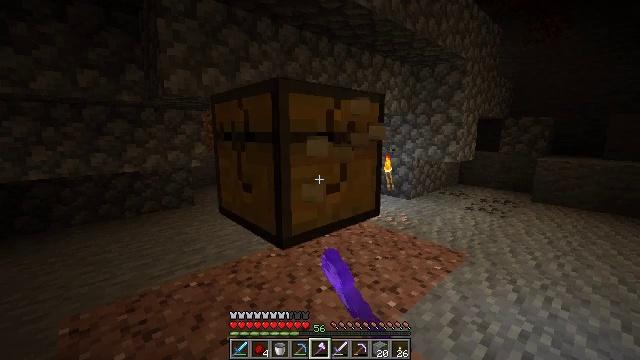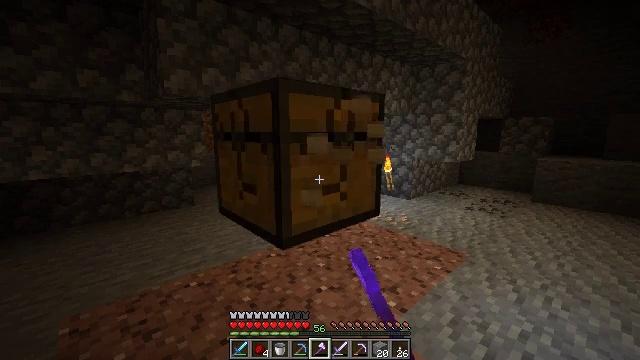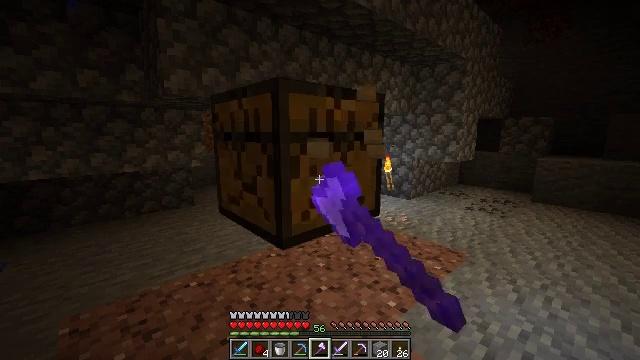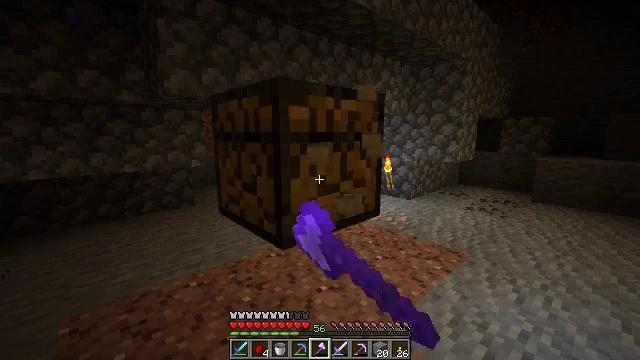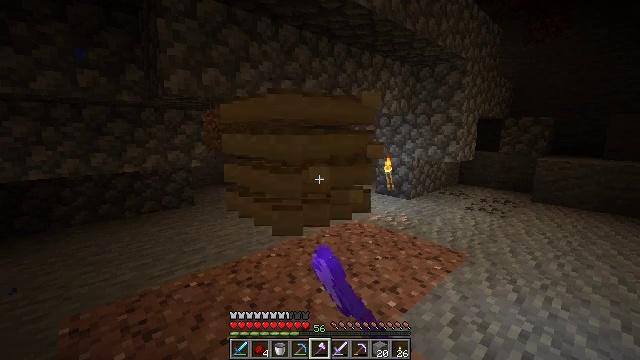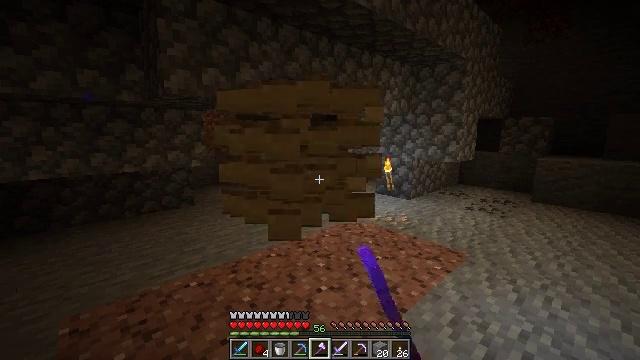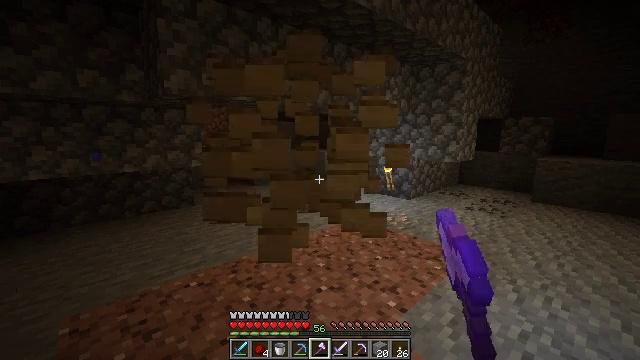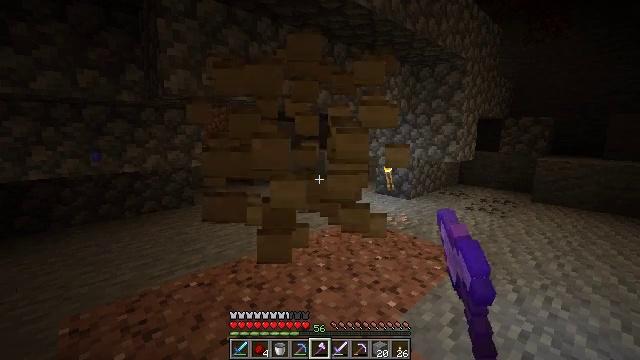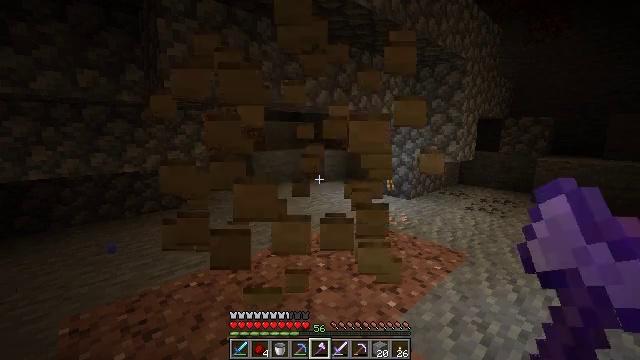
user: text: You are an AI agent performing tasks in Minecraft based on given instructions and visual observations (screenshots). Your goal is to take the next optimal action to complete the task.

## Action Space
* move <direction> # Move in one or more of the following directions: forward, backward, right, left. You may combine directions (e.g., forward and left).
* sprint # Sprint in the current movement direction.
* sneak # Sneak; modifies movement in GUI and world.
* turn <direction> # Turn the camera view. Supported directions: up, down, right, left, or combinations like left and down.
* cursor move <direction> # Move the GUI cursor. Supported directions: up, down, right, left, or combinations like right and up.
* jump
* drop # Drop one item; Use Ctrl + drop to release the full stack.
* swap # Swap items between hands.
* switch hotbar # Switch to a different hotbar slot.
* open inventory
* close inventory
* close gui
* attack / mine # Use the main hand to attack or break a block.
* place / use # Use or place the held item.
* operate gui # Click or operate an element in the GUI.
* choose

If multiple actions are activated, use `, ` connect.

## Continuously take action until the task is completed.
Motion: motion action
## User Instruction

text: Mine the chest to collect it.
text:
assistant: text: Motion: attack / mine
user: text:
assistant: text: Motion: attack / mine
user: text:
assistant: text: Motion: attack / mine
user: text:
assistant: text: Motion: attack / mine
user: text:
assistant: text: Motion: attack / mine
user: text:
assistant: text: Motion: attack / mine
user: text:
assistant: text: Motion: attack / mine
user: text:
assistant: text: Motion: attack / mine
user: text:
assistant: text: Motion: attack / mine